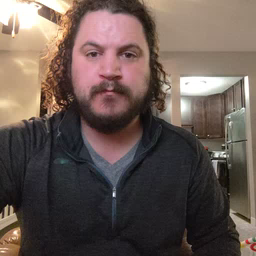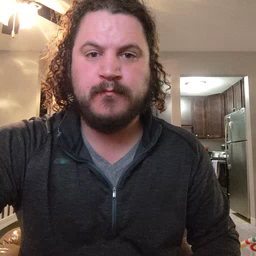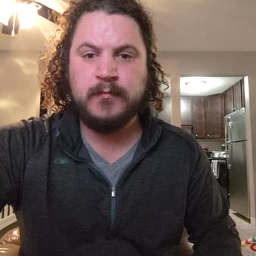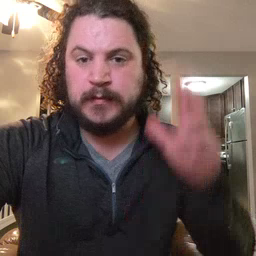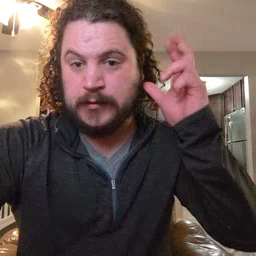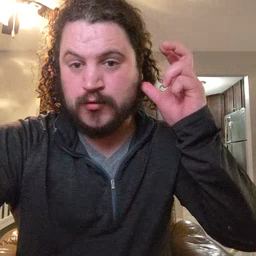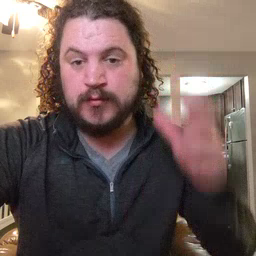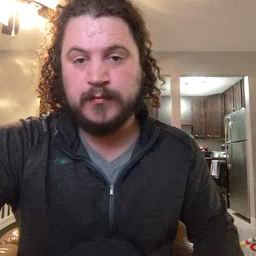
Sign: hear